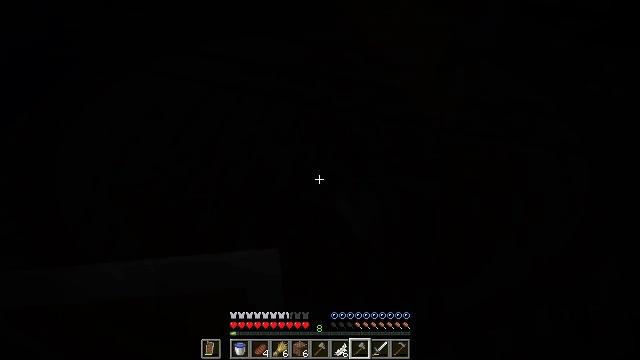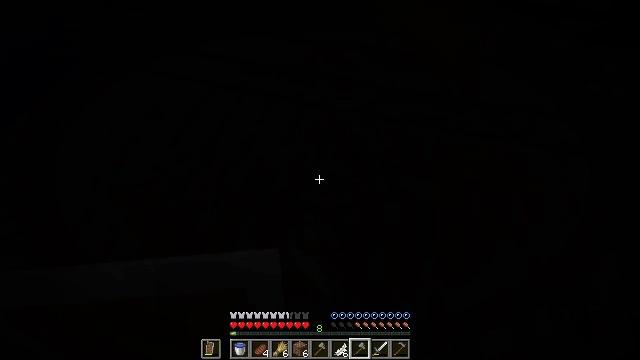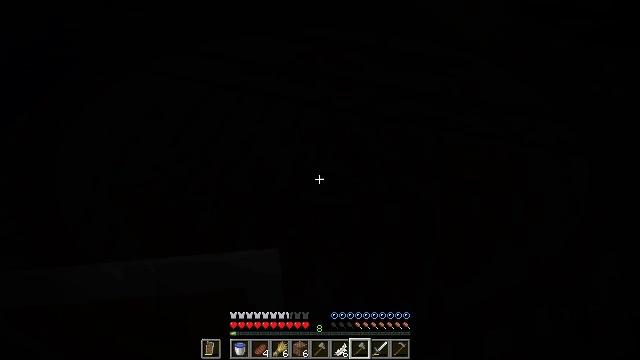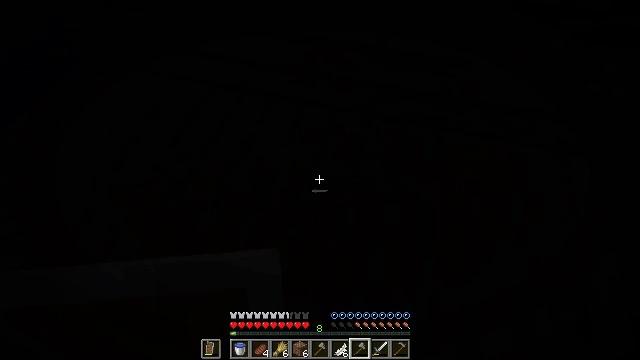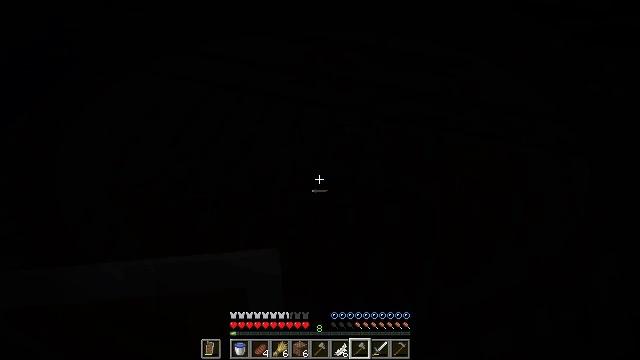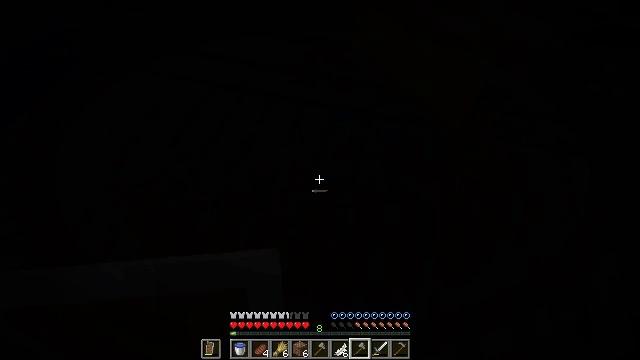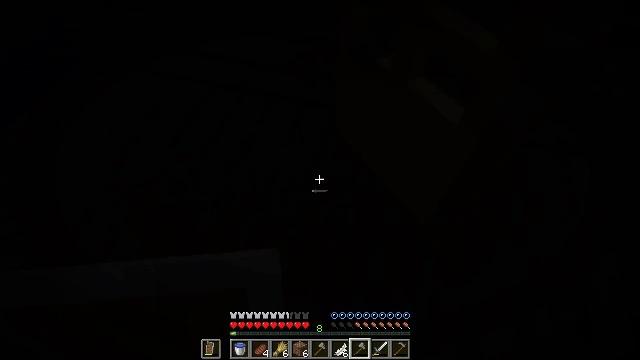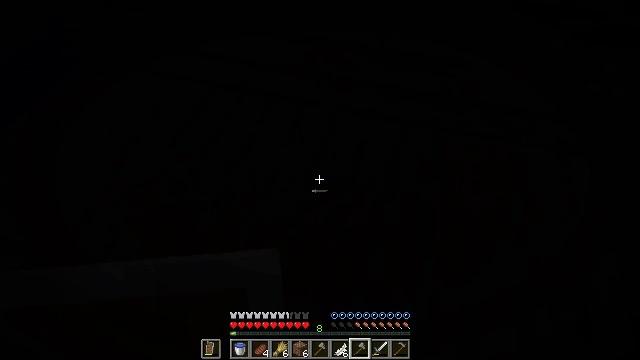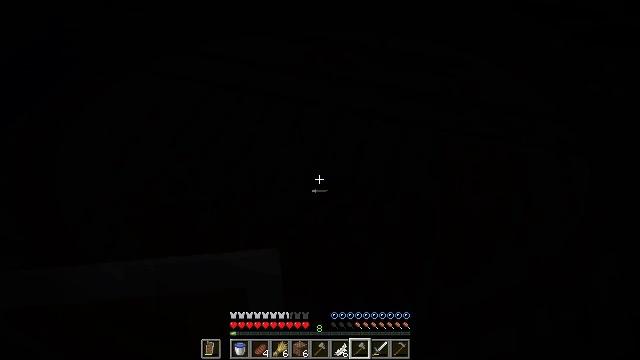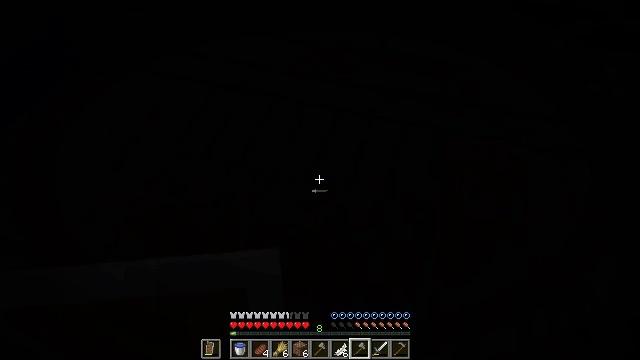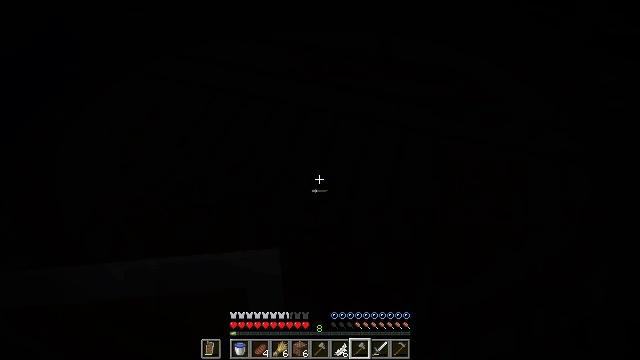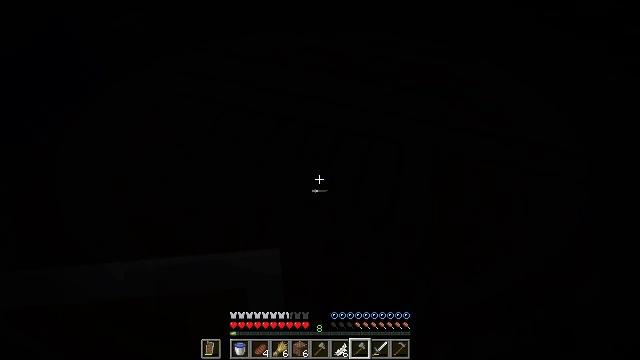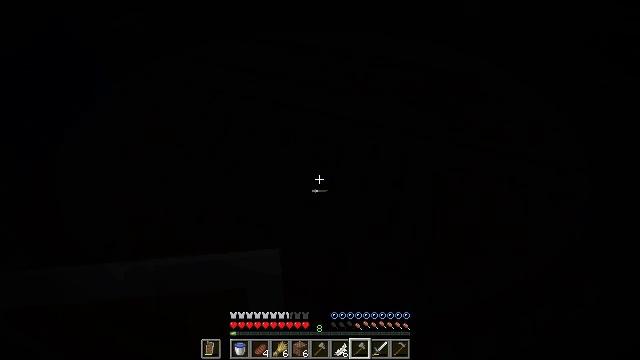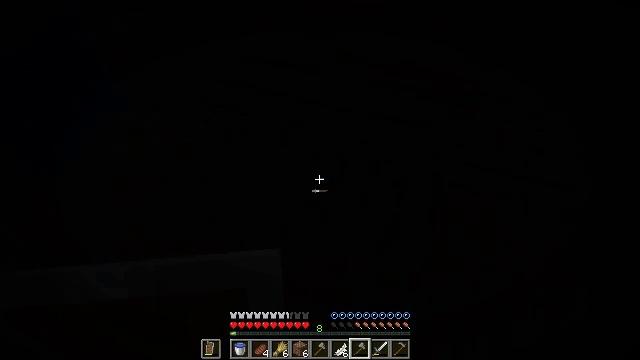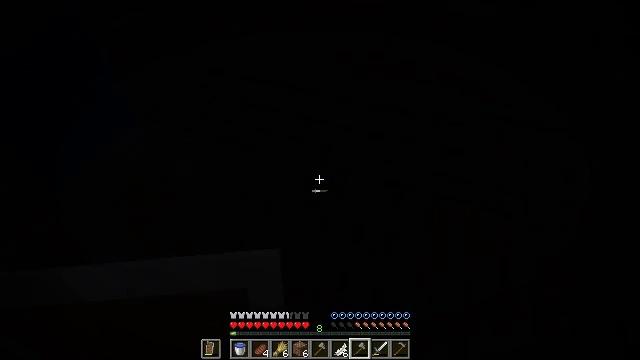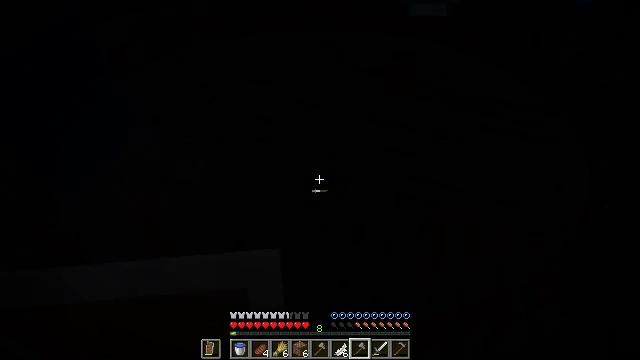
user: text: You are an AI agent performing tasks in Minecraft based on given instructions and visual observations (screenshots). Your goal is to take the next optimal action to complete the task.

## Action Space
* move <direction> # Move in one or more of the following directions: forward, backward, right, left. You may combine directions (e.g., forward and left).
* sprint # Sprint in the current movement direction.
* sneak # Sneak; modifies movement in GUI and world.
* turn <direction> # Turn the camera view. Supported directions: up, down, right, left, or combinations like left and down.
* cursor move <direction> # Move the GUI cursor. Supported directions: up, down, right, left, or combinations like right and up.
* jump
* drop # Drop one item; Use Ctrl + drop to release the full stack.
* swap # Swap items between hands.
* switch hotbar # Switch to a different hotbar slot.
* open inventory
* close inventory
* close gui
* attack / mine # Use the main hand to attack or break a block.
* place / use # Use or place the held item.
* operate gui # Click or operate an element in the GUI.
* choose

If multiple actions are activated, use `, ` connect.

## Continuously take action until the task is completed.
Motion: motion action
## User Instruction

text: Attack the oak door to gather it.
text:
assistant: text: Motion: attack / mine
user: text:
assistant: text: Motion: attack / mine
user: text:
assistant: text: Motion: no_op
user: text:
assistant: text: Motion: no_op
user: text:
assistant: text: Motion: no_op
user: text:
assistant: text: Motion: no_op
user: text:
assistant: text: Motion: no_op
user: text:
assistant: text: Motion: no_op
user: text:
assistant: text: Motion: jump
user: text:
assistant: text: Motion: jump
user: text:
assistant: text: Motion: jump
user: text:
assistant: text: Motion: turn left and up, jump
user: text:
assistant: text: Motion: jump
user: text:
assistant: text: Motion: jump
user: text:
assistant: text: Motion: jump
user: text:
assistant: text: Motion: jump
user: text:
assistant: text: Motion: jump
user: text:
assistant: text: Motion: jump
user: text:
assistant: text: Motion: turn left, jump
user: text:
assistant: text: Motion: turn left and up, jump
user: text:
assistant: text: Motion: turn left and up, jump
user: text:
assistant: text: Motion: turn left, jump
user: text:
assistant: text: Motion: turn left, jump
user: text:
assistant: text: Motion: turn left, jump
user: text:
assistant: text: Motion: turn left and up, jump
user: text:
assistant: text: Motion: turn left, jump
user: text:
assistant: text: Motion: turn left, jump
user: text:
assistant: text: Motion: turn left, jump
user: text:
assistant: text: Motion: turn left, jump
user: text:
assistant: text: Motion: turn left, jump